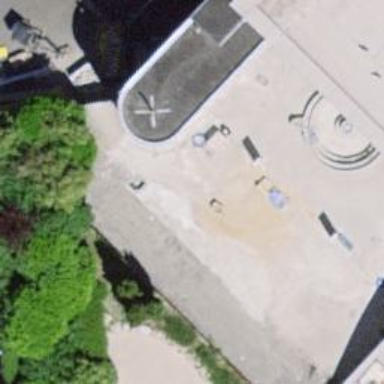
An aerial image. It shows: Swimming pool located in leisure land.